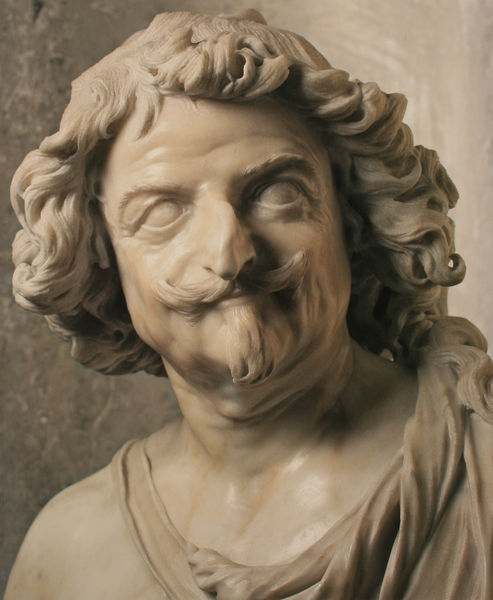
Titel: Porträt des Zwergen im Dienst des Herzogs von Créquy (Detail)
Künstler: François Duquesnoy
Standort: Rom
Institution: Galleria Nazionale d'Arte Antica (Palazzo Barberini)
Schlagwörter: kopf, mann, schatten, umhang, weiß, ausschnitt, frisur, haar, licht, marmor, mund, nase, stirn, blick, tuch, alt, bart, schnurrbart, augen, falten, gesicht, kleidung, lang, stein, hals, portrait, porträt, figur, gewand, haare, augenbrauen, kinn, lippen, locken, schräg, schulter, schultern, skulptur, statue, bewegt, lächeln, farbig, fotos, leer, detail, büste, faltenwurf, plastik, kinnbart, schnauzbart, schnauzer, freude, lachen, blind, hakennase, augenhöhlen, älter, lustig, spitzbart, stirm, toga, oberlippenbart, smile, details, alabaster, marble, michelangelo, haaar, bernini, deteil, pupillenlos, msnn, marmorbüste, schäuzer, marmaor, nae, mustache, krauses haar, charakterkopf, mamror, skulput, efoto, leere augen